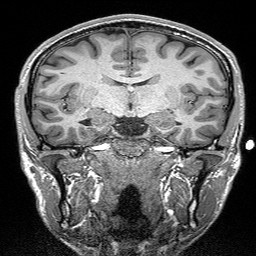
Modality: T1w
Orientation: sagittal
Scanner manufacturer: siemens
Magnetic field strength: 3 T
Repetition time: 2.3 s